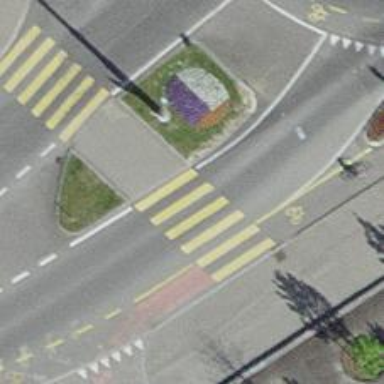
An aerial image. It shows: Footway on traffic island with asphalt surface.